Field crop: maize
Growth stage: 2
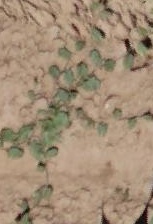
Species: convolvulus